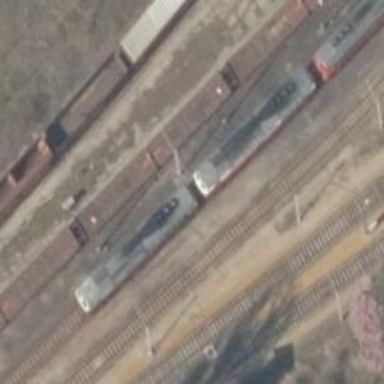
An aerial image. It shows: Railway yard used for servicing trains.